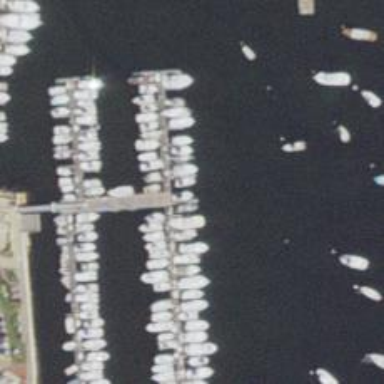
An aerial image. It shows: Man-made pier.